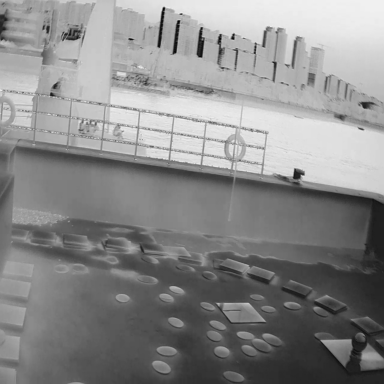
There is a sailboat in the infrared image.